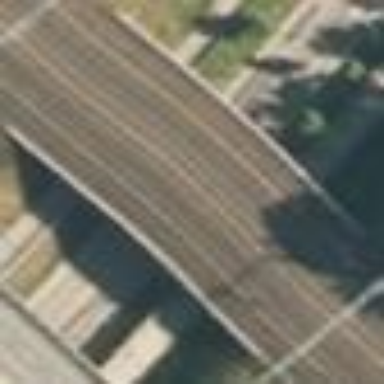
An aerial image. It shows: Man-made bridge.